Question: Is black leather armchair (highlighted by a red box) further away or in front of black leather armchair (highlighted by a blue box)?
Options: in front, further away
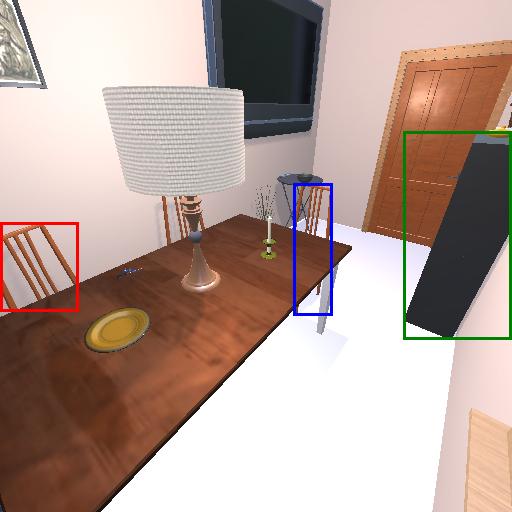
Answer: in front